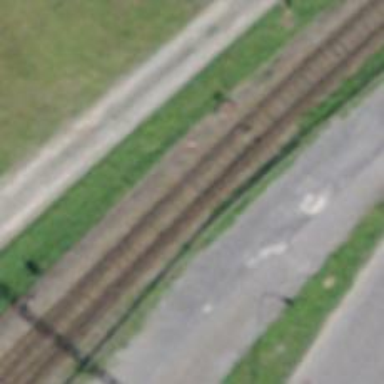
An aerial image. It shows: Railway switch.